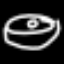
Label: donut